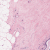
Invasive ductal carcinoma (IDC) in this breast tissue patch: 0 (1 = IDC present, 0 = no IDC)